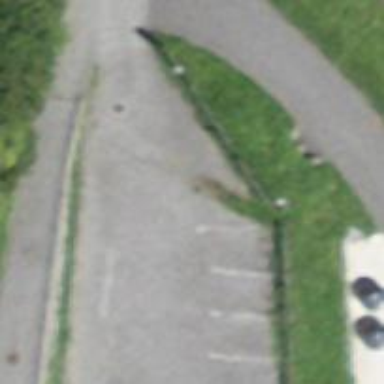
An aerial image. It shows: Road serving as parking aisle.